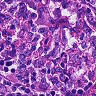
Metastatic tissue present: no